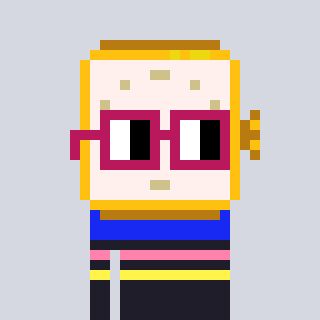
a pixel art character with square dark red glasses, a watch-shaped head and a grayscale-colored body on a cool background